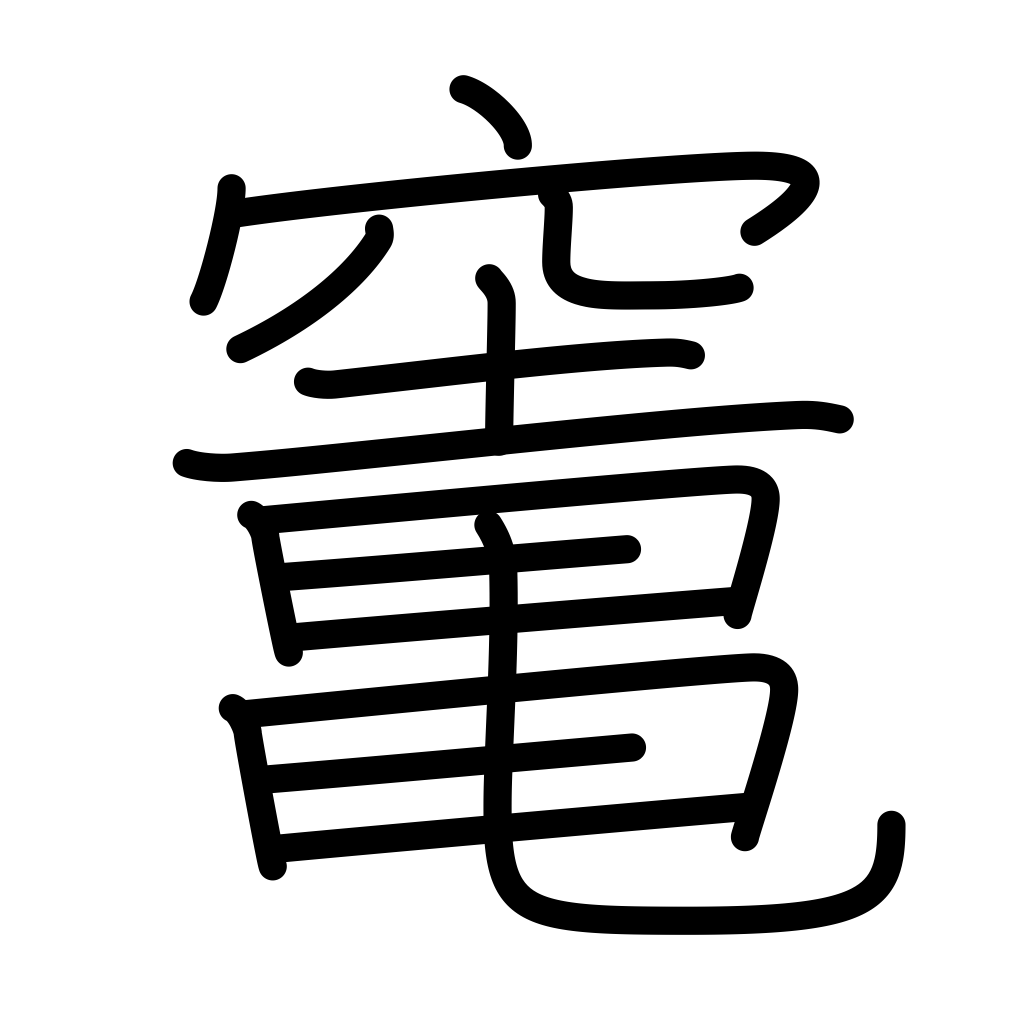
Meaning: kitchen stove, furnace, oven, hearth